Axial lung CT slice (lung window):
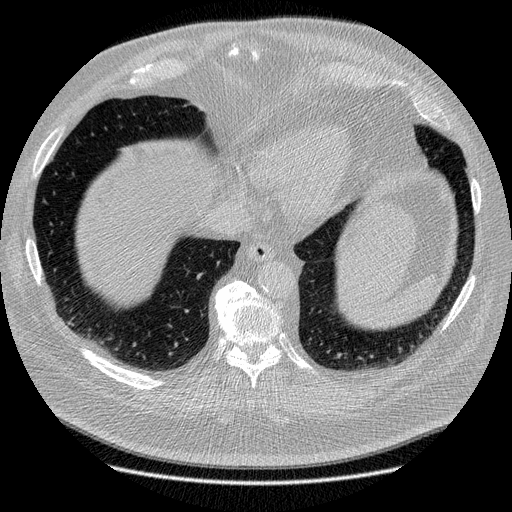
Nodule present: no